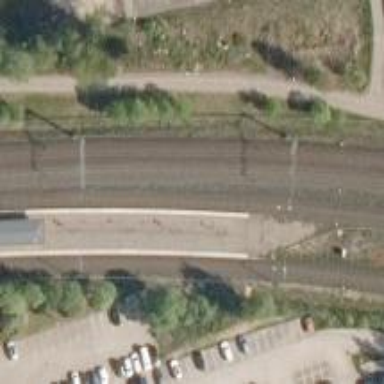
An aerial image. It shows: Railway track with continuous electrified contact lines.